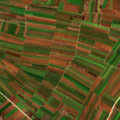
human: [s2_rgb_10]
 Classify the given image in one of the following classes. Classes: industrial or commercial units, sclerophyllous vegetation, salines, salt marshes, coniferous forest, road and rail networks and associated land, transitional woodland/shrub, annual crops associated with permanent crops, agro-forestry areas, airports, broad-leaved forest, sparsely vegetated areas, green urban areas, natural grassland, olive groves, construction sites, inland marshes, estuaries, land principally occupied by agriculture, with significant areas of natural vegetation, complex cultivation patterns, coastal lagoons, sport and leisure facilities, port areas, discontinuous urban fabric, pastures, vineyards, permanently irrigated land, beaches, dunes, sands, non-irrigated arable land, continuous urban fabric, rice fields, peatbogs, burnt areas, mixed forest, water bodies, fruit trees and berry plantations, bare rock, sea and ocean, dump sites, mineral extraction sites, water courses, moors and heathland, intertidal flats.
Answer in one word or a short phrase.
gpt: discontinuous urban fabric, non-irrigated arable land, complex cultivation patterns, land principally occupied by agriculture, with significant areas of natural vegetation